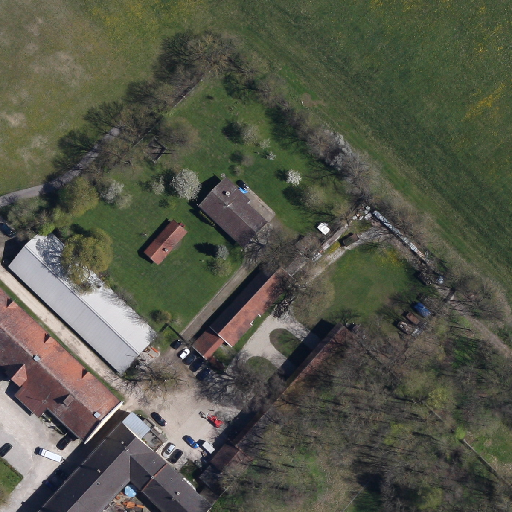
Referring expression: light-duty vehicle in the parking area